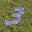
Label: 3